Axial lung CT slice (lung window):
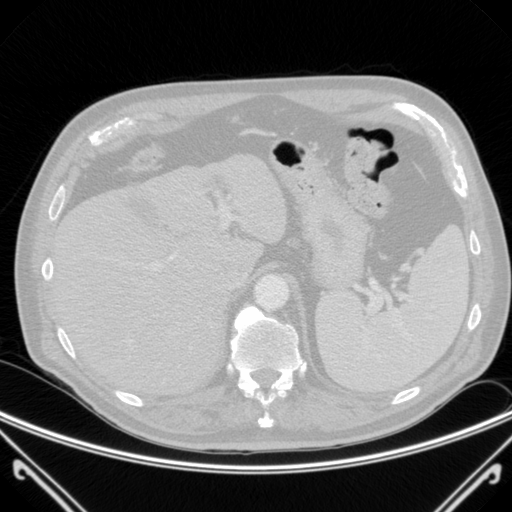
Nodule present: no